九年级 · 立体几何学
由8个大小相同的正方体组成的几何体的主视图和俯视图如图所示, 则这个几何体的左视图是 $(\quad)$

主视图

俯视图

| $\square$ | $\square$ |
| :--- | :--- |
| $\square$ |  |
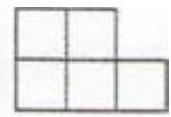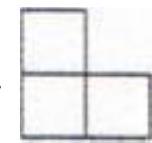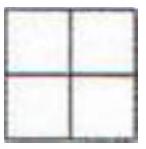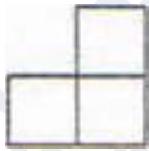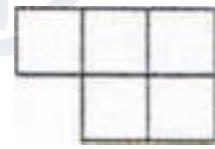
A.

B.

C.

D.

答案: B
解析: 【分析】

本题考查由视图判断几何体; 用到的知识点为: 俯视图中正方形的个数是组合几何体最底层正方体的个数; 组合几何体的最少个数是底层的正方体数加上主视图中第二层和第3层正方形的个数. 根据该组合体的主视图和俯视图及正方形的个数确定每层的小正方形的个数, 然后确定其左视图即可.

【解答】

解: $\because$ 该组合体共有 8 个小正方体, 由俯视图和主视图可得

该组合体共有两层, 第一层有5个小正方体, 第二层有三个小正方体, 且全位于第二层的最左边和中间,

$\therefore$ 左视图应该是两层, 每层两个,

故选 $B$.